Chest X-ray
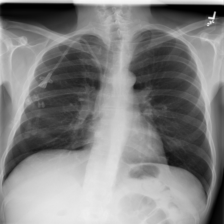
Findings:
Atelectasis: negative
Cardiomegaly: negative
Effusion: negative
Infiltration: negative
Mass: negative
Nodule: negative
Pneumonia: negative
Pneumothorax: negative
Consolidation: negative
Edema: negative
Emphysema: negative
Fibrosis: negative
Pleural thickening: negative
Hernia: negative